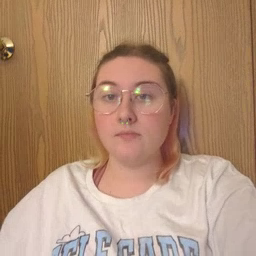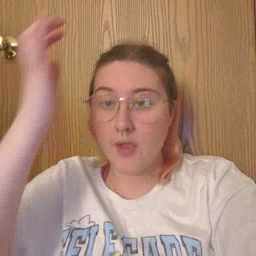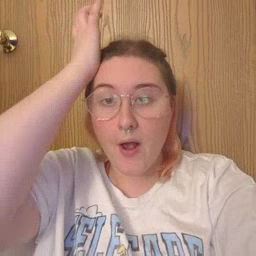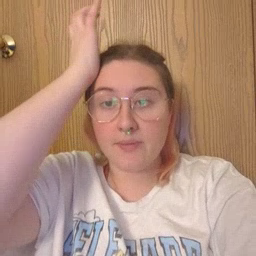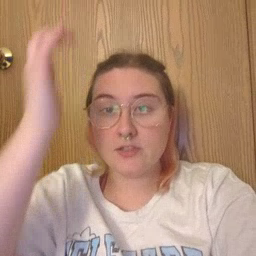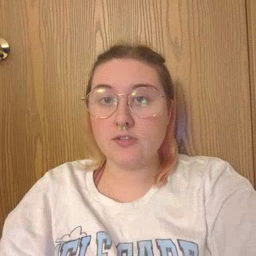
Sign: garbage